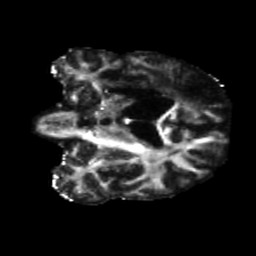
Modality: FA
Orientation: coronal
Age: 56
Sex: male
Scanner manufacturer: siemens
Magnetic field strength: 3 T
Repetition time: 5.47 s
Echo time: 0.0854 s